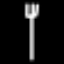
Label: fork